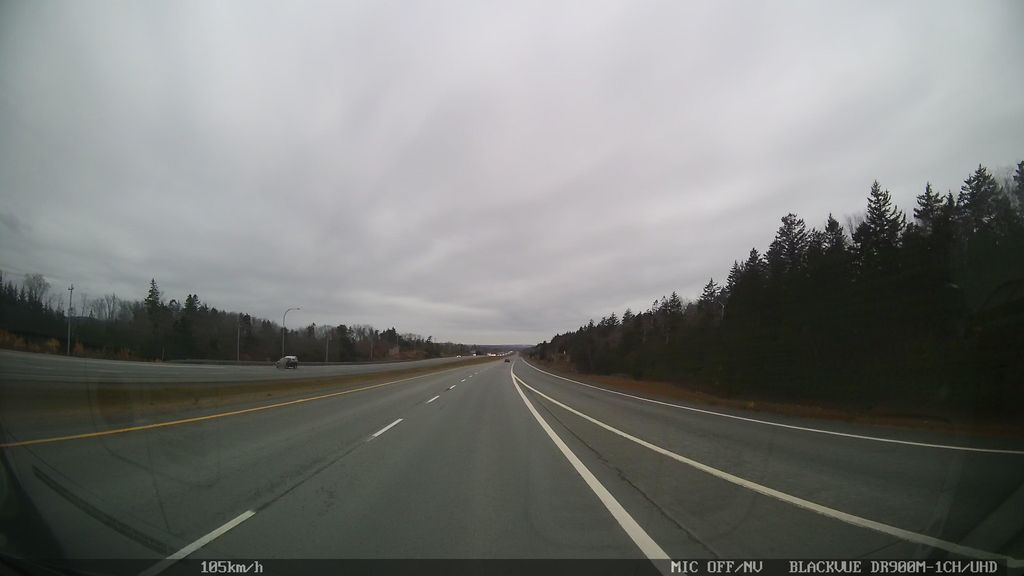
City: halifax